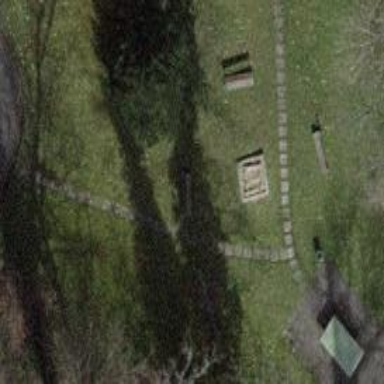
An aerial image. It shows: Bench for seating.